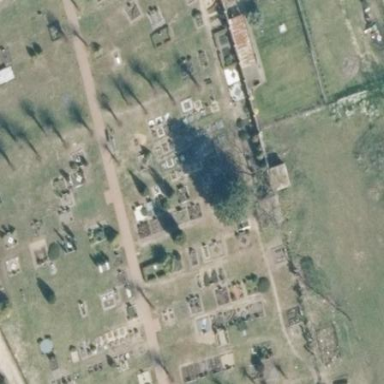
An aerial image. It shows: Cemetery.